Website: apple
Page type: address-validator
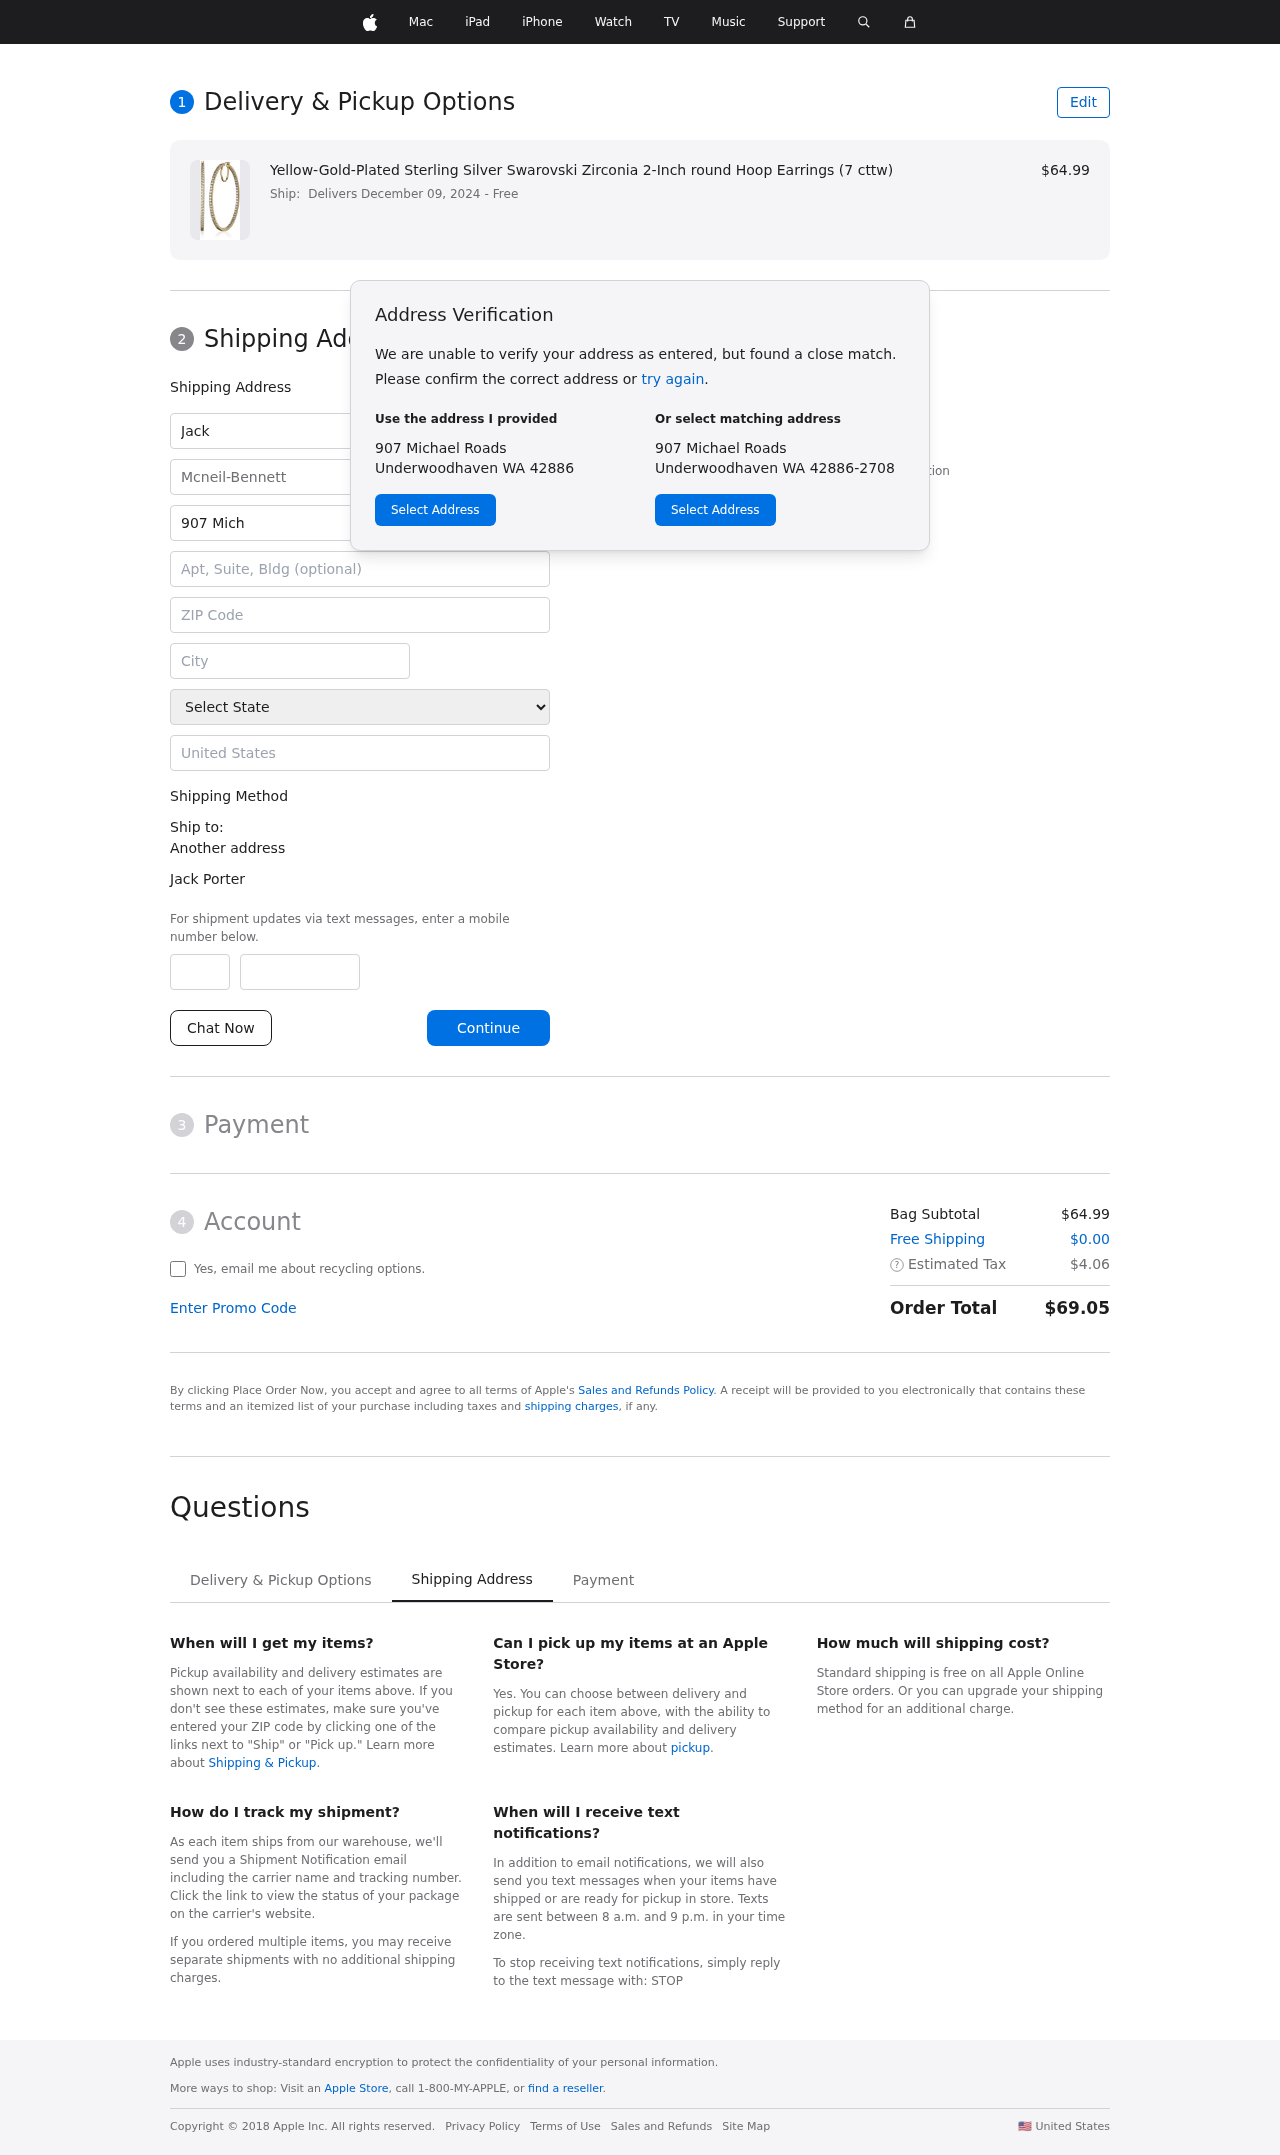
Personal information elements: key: PII_CITY
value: Underwoodhaven
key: PII_COMPANY
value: Mcneil-Bennett
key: PII_COUNTRY
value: United States
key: PII_FIRSTNAME
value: Jack
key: PII_FULLNAME
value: Jack Porter
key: PII_LASTNAME
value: Porter
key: PII_PHONE_AREA
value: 660
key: PII_PHONE_SUFFIX
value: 7504
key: PII_POSTCODE
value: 42886
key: PII_STATE
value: Washington
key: PII_STREET
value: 907 Michael Roads
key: PII_STREET2
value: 5414 Samuel Canyon Apt. 626
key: PII_CITY_STATE_ZIP
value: Underwoodhaven WA 42886
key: PII_STATE_ABBR
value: WA
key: PII_POSTCODE_FULL
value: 42886
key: PII_POSTCODE_NUMERIC
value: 42886
Product elements: key: PRODUCT1_NAME
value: Yellow-Gold-Plated Sterling Silver Swarovski Zirconia 2-Inch round Hoop Earrings (7 cttw)
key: PRODUCT1_PRICE
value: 64.99
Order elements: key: ORDER_DELIVERY_DATE
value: Delivers December 09, 2024
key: ORDER_SUBTOTAL
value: $64.99
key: ORDER_SHIPPING_COST
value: $0.00
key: ORDER_TAX
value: $4.06
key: ORDER_TOTAL
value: $69.05